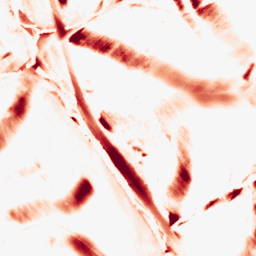
Category: morphological
Decomposition family: morphological_diamond
Decomposition parameters: operation: opening
radius: 20
Upsampling method: bilinear
Upsampling parameters: scale: 2
Upsampling scale: 2